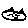
Label: cat